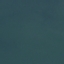
Land use / land cover: SeaLake